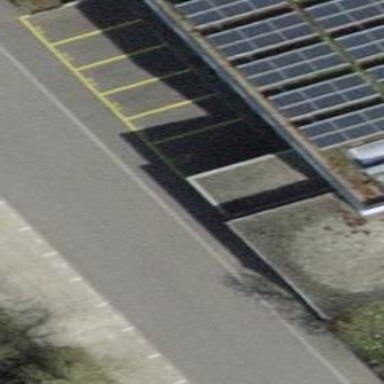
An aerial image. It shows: Part of building with flat roof oriented across.